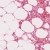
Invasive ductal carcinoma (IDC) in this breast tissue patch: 0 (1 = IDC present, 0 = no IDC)